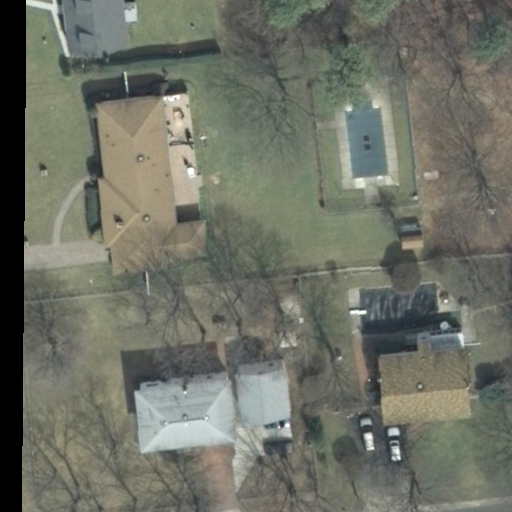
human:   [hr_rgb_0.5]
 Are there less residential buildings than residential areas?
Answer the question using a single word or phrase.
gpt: no

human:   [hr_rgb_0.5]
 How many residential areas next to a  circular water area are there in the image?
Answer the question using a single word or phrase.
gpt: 0

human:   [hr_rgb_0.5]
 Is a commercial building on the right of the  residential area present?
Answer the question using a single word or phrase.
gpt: no

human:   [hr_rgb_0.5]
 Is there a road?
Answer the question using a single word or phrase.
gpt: no

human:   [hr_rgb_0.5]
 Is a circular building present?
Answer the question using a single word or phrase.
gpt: no

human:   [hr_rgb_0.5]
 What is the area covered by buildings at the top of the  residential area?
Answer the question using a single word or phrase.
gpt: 1234m2

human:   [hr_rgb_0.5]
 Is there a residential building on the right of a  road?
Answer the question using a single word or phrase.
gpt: no

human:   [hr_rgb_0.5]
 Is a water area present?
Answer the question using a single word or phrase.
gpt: no

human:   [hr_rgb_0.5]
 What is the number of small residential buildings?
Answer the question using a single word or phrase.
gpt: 0

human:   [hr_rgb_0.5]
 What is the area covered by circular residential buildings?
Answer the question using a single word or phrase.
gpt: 0m2

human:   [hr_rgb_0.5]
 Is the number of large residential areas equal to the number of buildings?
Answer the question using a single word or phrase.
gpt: no

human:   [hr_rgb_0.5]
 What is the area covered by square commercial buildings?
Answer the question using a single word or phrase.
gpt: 0m2

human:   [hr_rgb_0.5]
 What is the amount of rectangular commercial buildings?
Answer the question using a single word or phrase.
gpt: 0

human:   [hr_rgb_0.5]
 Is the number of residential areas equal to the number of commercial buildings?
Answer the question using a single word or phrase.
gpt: no

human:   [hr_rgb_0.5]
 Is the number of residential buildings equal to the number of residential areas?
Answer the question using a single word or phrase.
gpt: no

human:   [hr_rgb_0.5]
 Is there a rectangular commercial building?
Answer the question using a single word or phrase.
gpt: no

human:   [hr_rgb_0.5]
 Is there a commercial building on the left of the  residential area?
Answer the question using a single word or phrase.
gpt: no

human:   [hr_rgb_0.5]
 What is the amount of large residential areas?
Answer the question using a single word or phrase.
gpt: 1

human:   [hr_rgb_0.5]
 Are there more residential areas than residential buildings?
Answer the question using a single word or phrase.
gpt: no

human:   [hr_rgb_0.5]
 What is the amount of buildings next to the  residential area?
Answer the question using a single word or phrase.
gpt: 6

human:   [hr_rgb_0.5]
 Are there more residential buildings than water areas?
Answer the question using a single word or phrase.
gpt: yes

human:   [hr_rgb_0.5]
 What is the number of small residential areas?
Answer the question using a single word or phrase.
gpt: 0

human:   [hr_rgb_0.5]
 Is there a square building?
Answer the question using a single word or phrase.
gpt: no

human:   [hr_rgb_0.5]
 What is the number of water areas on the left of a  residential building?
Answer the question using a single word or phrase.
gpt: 0

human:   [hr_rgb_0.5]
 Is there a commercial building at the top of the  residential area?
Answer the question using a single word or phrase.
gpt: no

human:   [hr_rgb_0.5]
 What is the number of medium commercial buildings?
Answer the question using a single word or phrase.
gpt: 0

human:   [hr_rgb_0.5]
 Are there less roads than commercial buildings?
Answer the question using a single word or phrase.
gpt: no

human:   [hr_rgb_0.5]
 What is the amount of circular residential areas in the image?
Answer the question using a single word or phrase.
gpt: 0

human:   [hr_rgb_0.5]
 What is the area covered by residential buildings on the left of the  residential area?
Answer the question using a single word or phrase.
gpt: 1231m2

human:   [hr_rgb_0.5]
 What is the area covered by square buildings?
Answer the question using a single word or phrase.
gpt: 0m2

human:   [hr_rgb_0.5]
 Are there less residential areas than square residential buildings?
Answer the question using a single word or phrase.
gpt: no

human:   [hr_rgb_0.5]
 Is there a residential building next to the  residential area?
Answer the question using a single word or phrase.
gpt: yes

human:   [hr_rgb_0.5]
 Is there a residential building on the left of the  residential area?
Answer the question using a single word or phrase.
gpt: yes

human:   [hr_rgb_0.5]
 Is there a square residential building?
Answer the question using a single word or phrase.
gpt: no

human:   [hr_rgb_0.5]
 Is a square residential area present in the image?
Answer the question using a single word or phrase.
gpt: no

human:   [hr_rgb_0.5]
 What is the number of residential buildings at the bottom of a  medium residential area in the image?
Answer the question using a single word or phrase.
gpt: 0